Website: apple
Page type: store-pickup
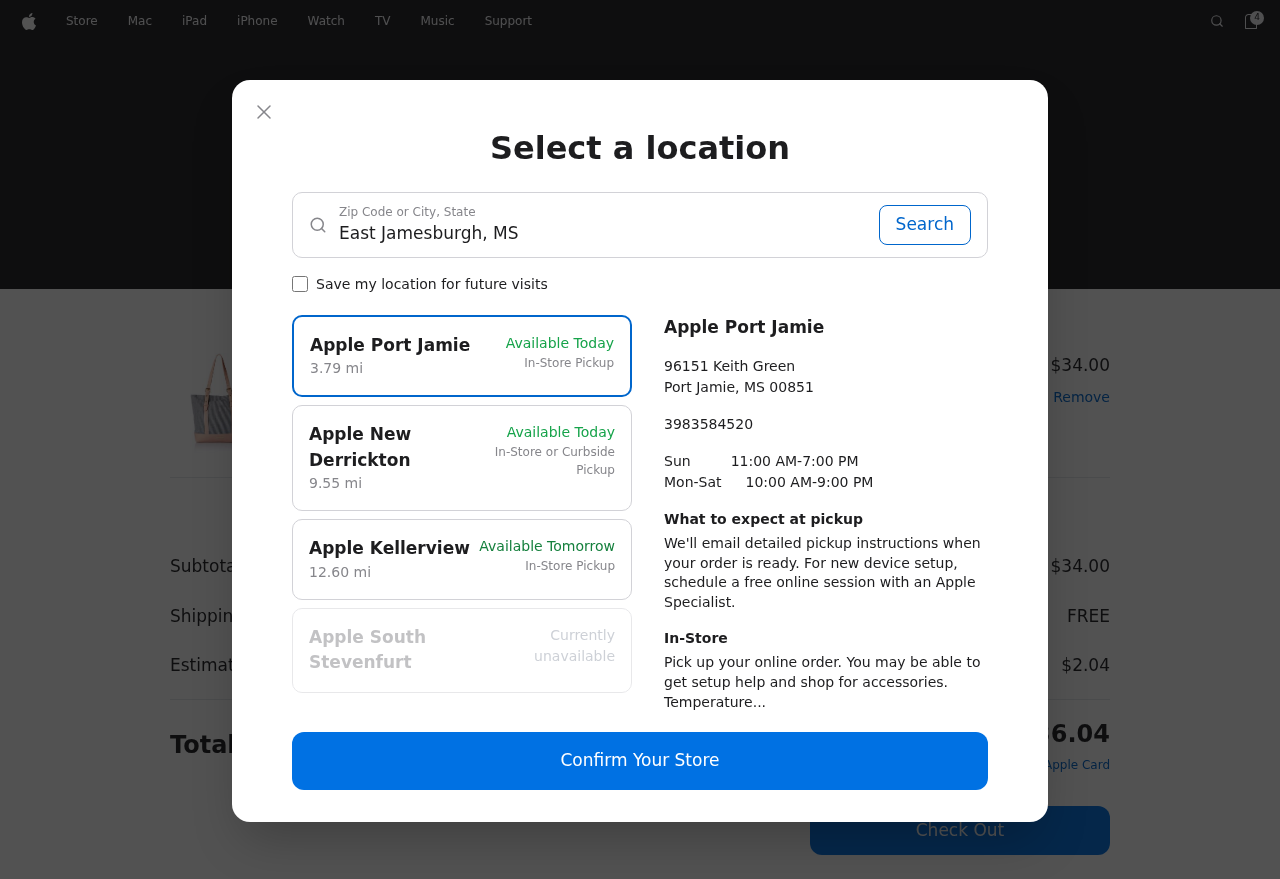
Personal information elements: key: PII_CITY_STATE
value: East Jamesburgh, MS
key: PII_LOCATION1_CITY
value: Apple Port Jamie
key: PII_LOCATION1_CITY_STATE_ZIP
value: Port Jamie, MS 00851
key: PII_LOCATION1_STREET
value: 96151 Keith Green
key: PII_LOCATION2_CITY
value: Apple New Derrickton
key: PII_LOCATION3_CITY
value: Apple Kellerview
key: PII_LOCATION4_CITY
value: Apple South Stevenfurt
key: PII_PHONE
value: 3983584520
Product elements: key: PRODUCT1_NAME
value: Flavia Women's Handbag (Lt Pink)
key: PRODUCT1_PRICE
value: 34
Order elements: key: ORDER_NUM_ITEMS
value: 4
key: ORDER_TOTAL
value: $36.04
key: ORDER_SUBTOTAL
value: $34.00
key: ORDER_SHIPPING_COST
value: FREE
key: ORDER_TAX
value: $2.04
Search elements: key: SEARCH_CITY_STATE
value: East Jamesburgh, MS